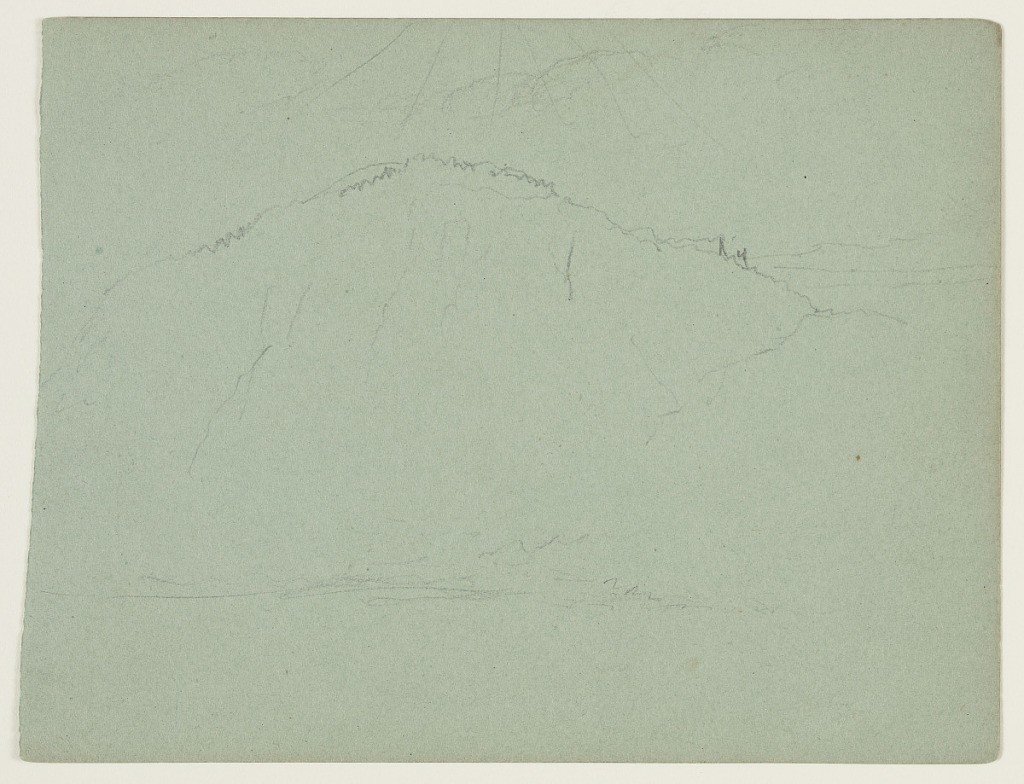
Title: Mountain Above a Lake
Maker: Frederic Edwin Church, American, 1826–1900
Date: probably 1856
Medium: Graphite on green wove paper
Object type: Drawing
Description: Landscape sketch of a large mountain beyond a body of water, likely a lake in New York or Maine. The lake's water extends from the foreground to the middle distance, where it encounters the opposite shoreline. In the background at center, a large, pyramidal peak towers over the lake. Above, sun beams pierce through a cloudy atmosphere, shining down on the mountain below.